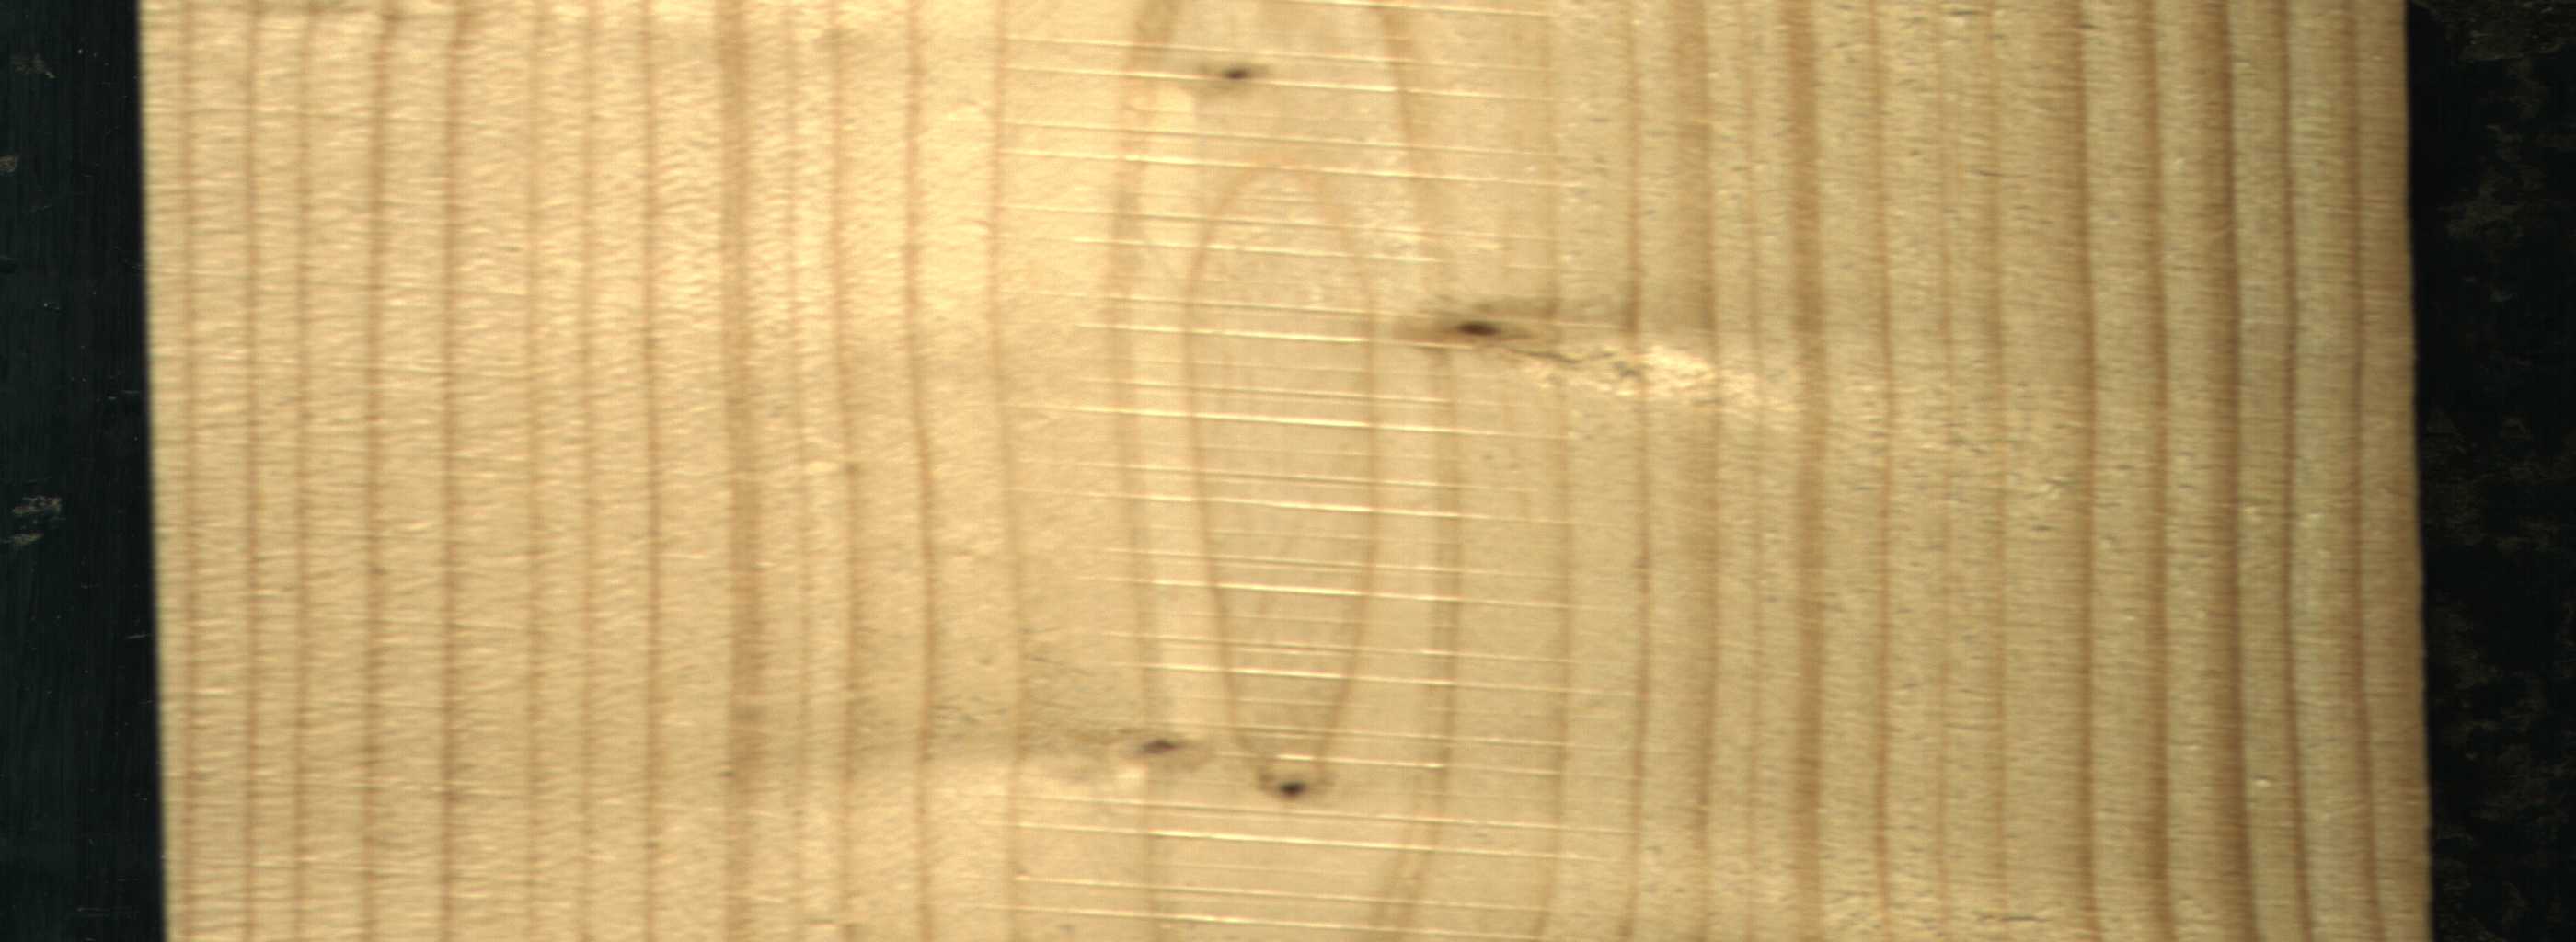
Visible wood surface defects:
Live_Knot
Live_Knot
Live_Knot
Live_Knot